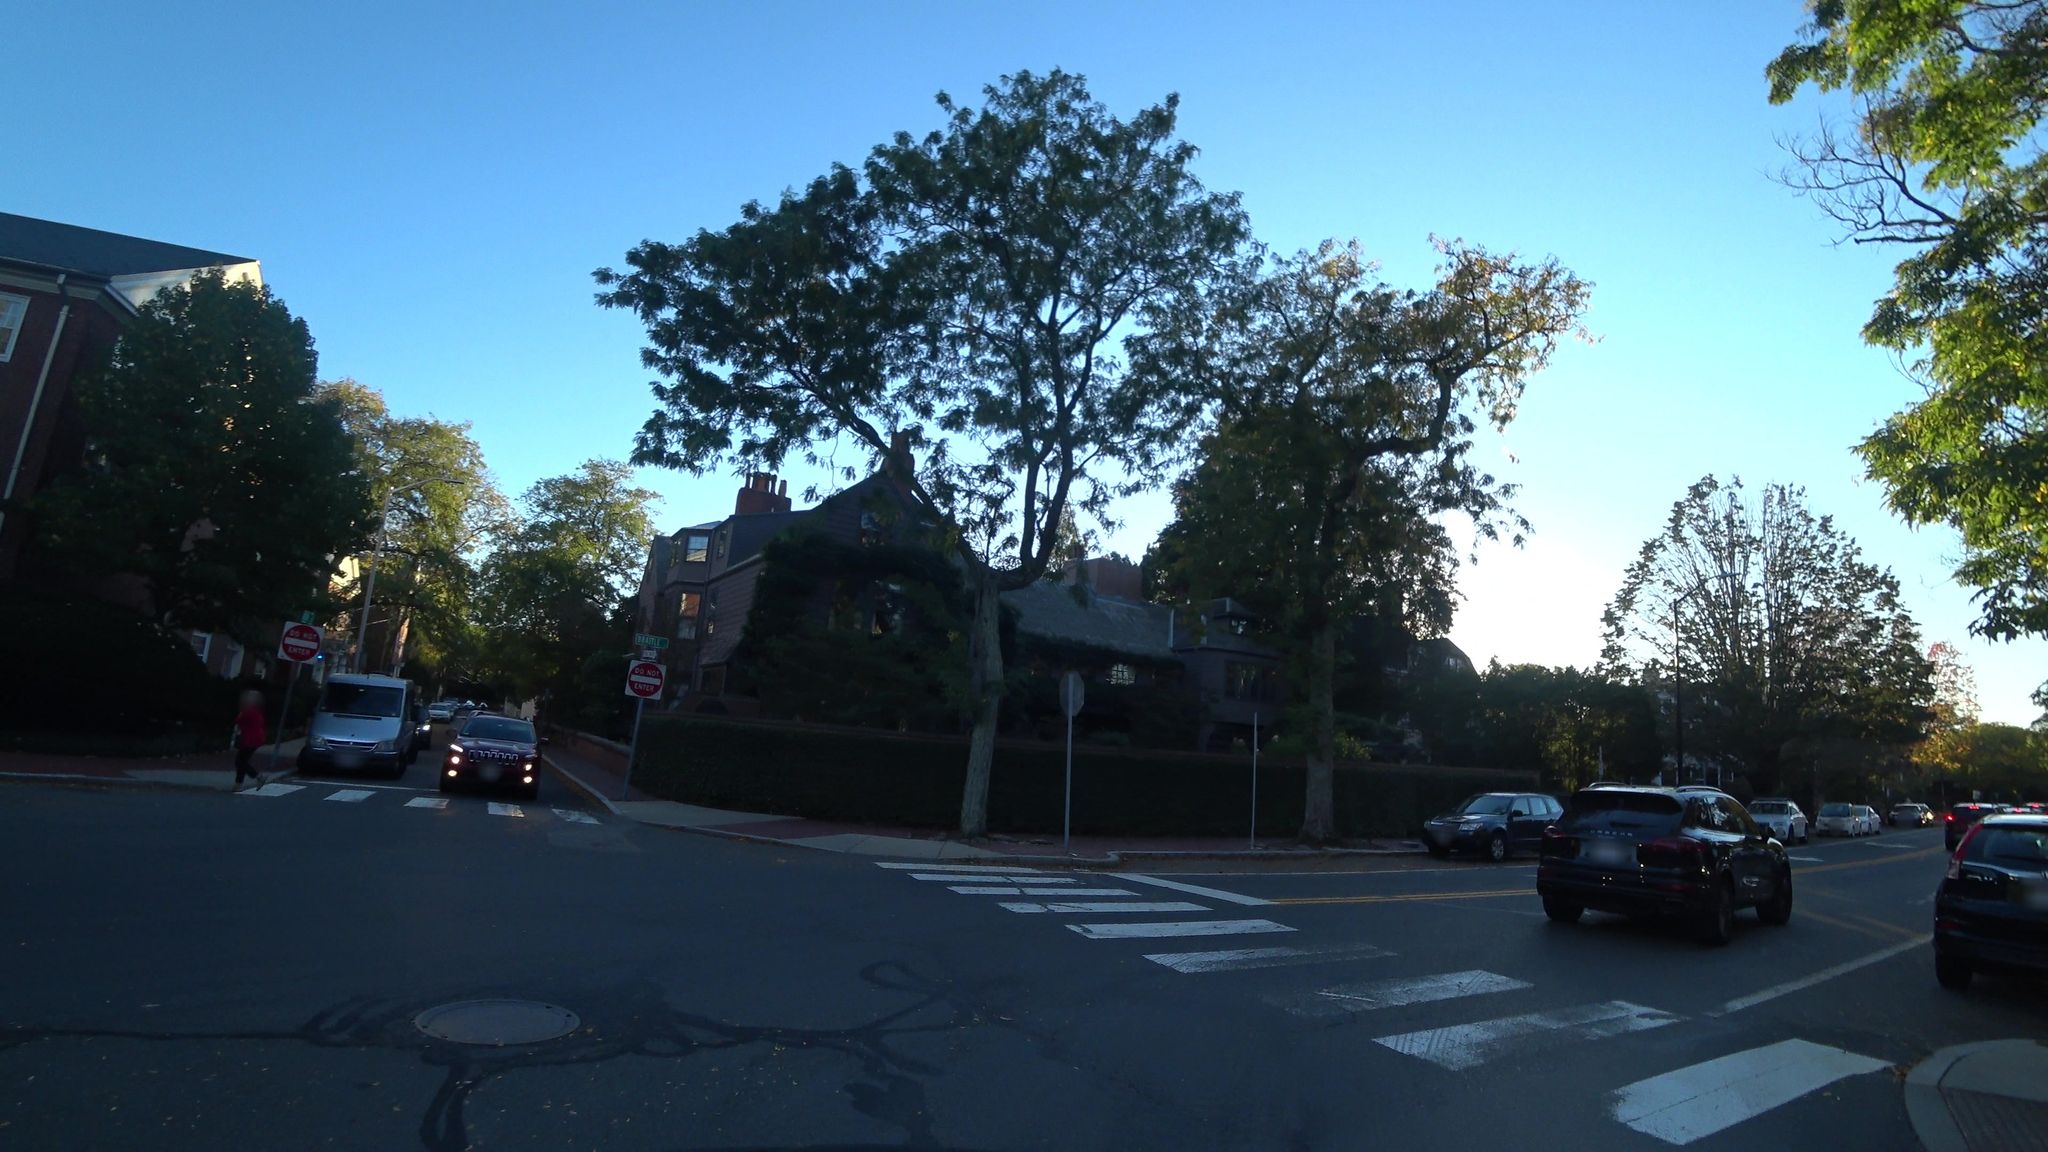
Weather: clear
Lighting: day
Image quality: good
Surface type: driving surface
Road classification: footway
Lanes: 1
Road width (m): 16.5
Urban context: urban centre
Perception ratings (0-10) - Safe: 3.83, Lively: 9.37, Beautiful: 9.15, Boring: 2.28, Depressing: 0.95, Wealthy: 5.25